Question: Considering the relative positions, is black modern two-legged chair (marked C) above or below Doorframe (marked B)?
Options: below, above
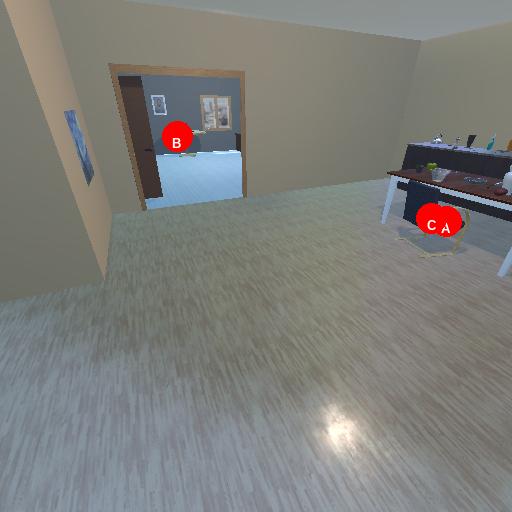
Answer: below